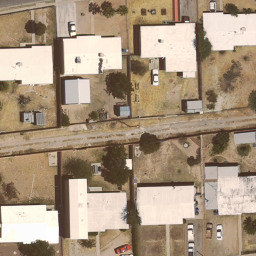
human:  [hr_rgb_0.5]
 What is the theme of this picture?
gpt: medium residential

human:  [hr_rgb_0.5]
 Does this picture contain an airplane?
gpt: no

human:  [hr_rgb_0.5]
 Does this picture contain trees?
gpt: yes

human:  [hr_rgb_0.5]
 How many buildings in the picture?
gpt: eight